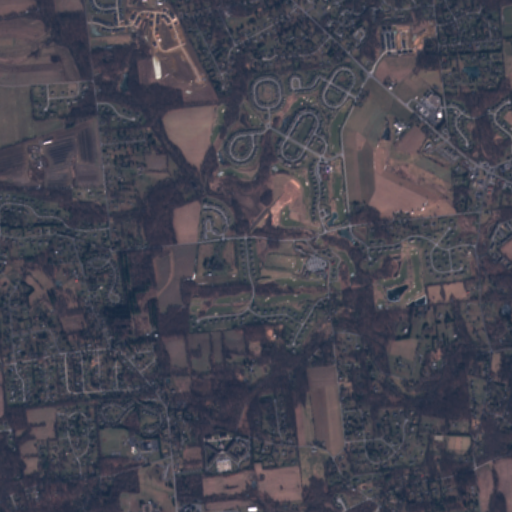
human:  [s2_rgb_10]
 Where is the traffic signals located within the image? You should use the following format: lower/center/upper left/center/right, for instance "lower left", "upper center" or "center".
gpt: The traffic signals is located in the upper right of the image.
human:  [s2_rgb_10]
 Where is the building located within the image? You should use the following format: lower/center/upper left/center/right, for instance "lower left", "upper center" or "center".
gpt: There is no building in the image.